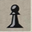
Piece: bP